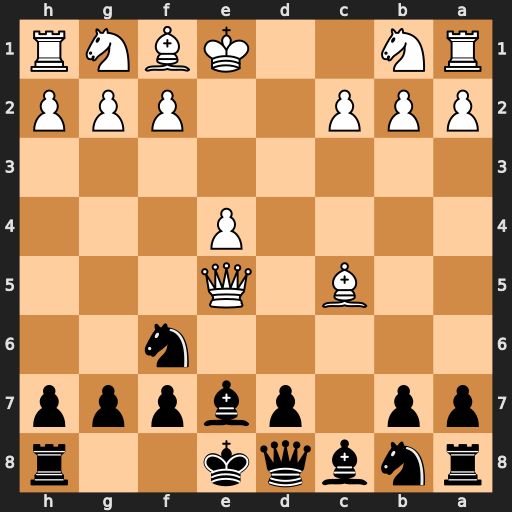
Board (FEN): rnbqk2r/pp1pbppp/5n2/2B1Q3/4P3/8/PPP2PPP/RN2KBNR
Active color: b
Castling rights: KQkq
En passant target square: -
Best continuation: d6 Bxd6 Qxd6 Qxd6 Bxd6